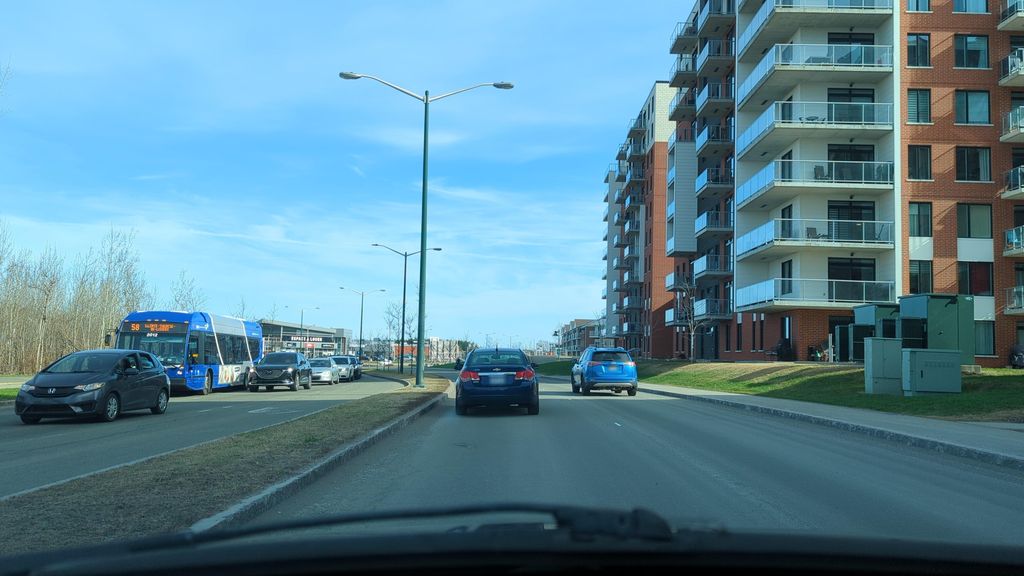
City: quebec_city